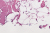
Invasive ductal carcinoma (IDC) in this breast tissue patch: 0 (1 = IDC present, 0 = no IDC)